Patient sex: M
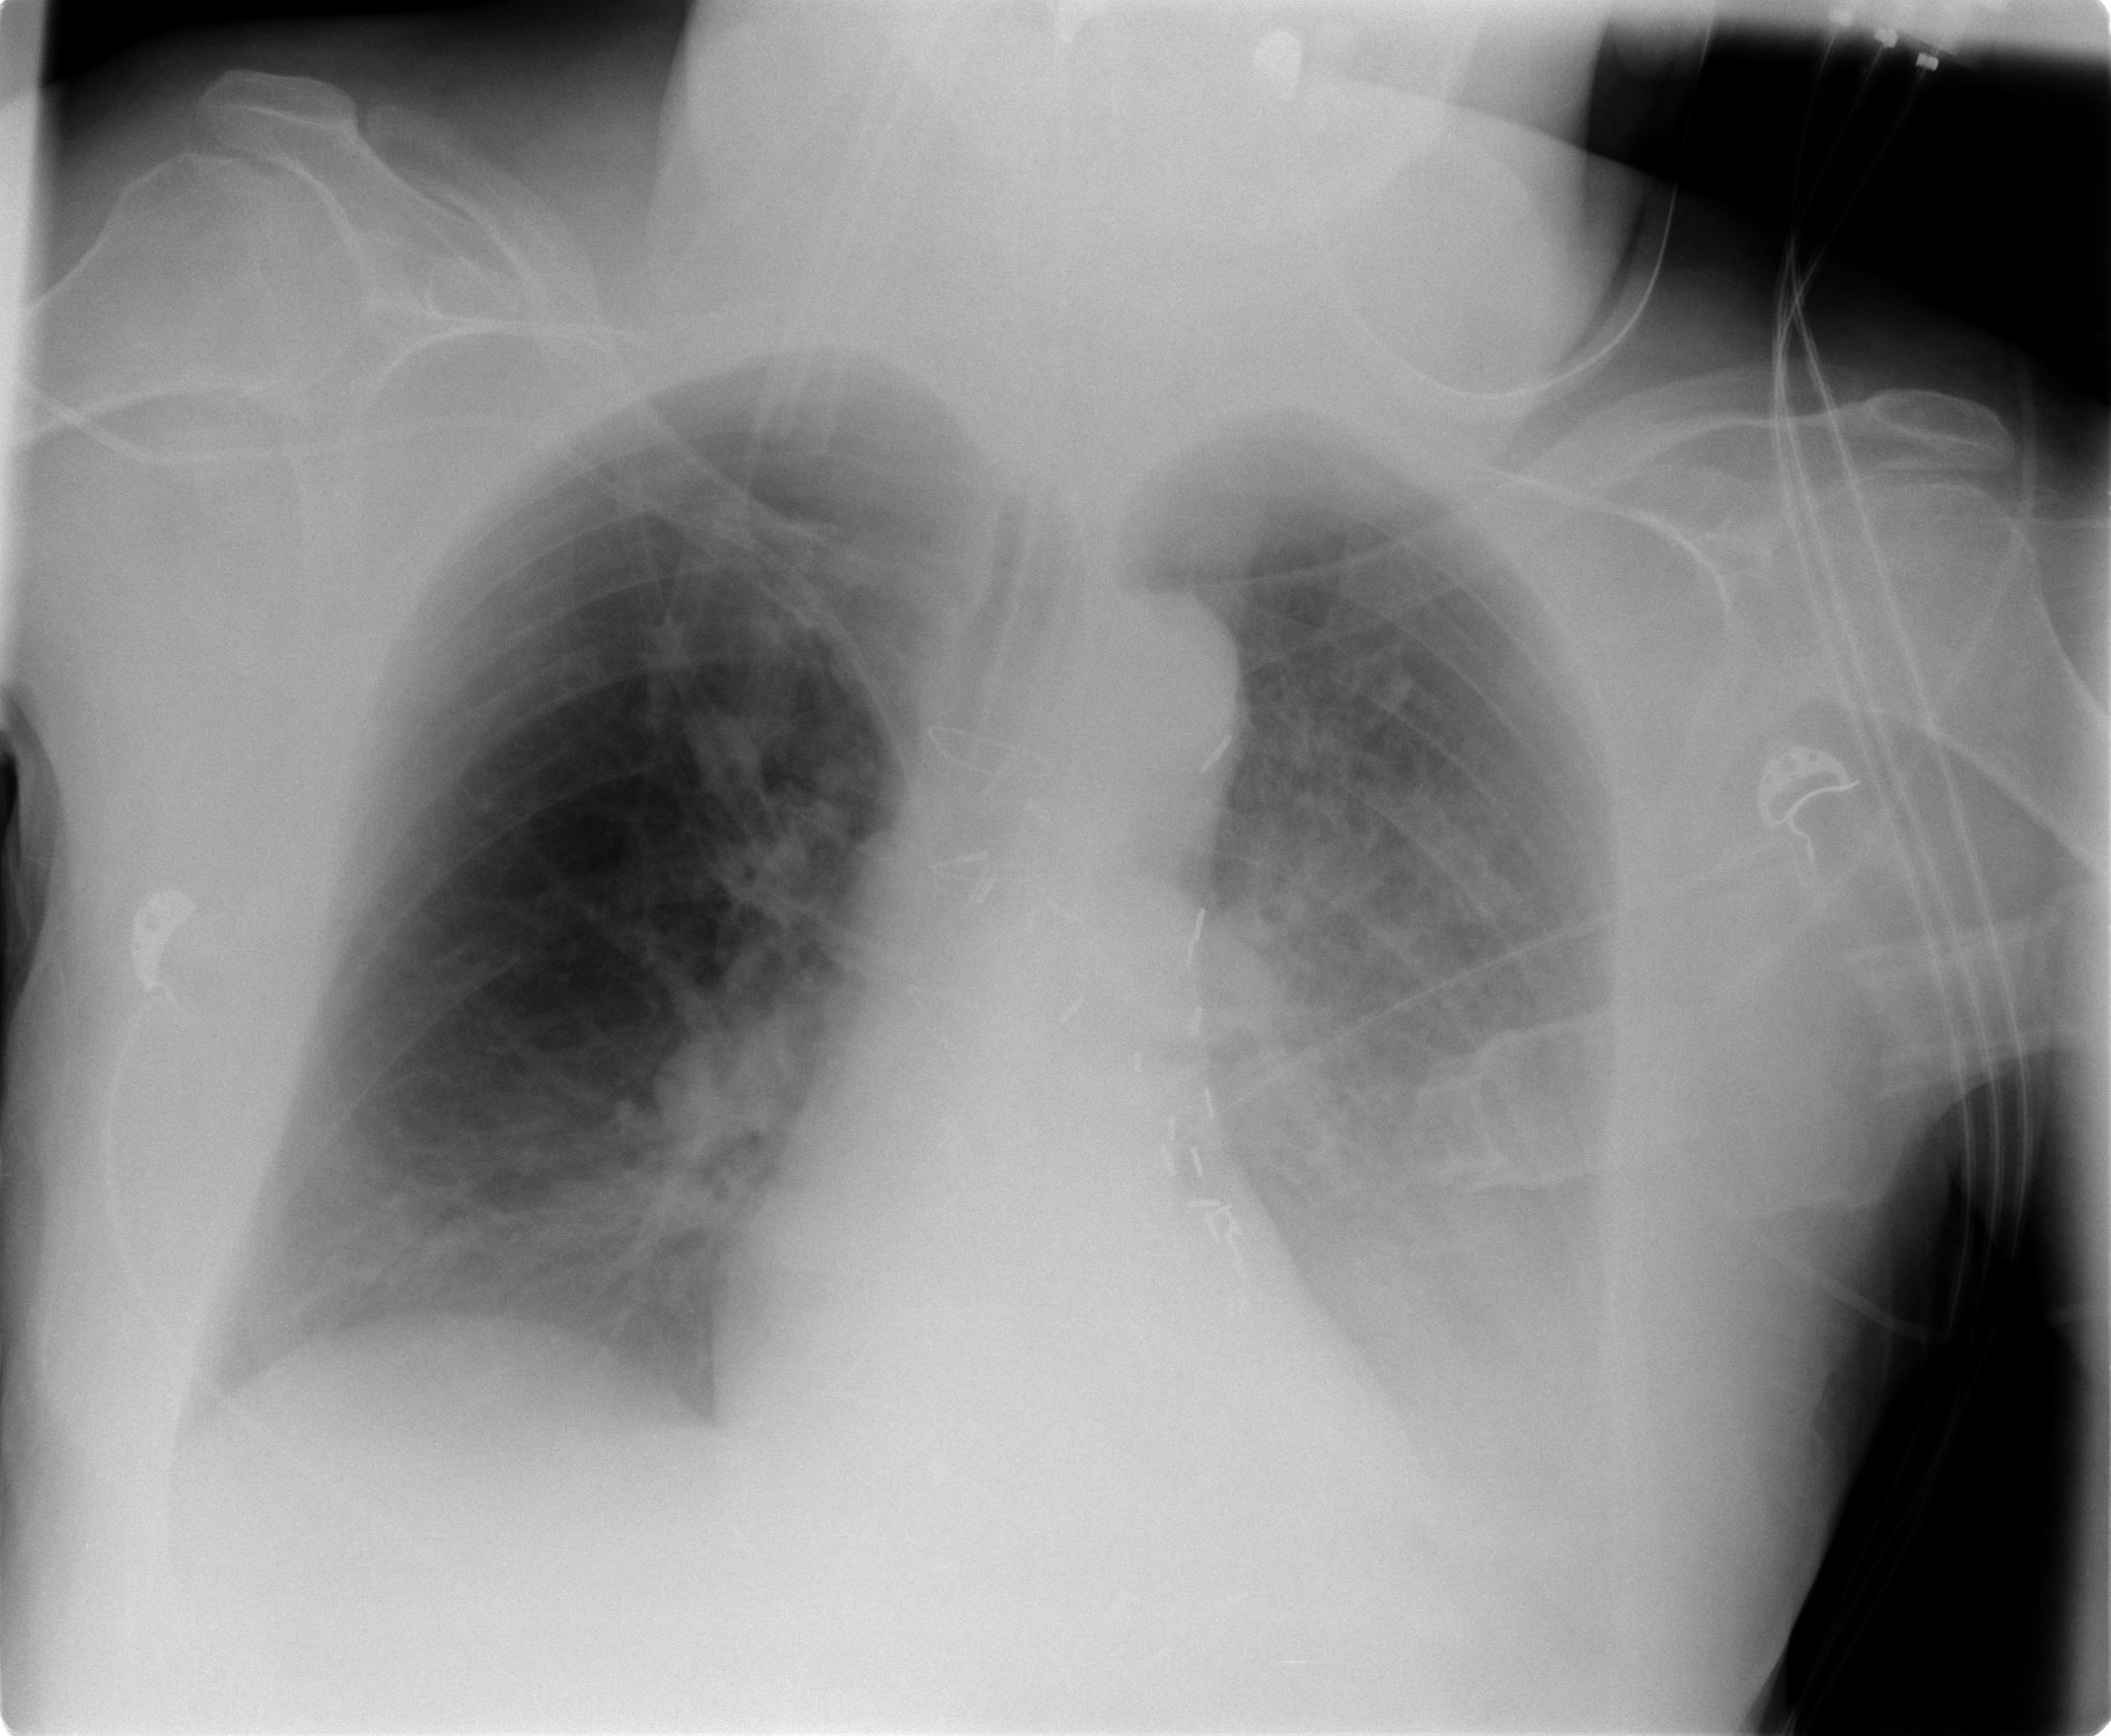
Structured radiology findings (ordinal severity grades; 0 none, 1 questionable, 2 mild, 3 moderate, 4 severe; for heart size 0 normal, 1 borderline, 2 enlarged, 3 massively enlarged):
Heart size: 0
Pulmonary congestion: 0
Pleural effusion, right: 0
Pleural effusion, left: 3
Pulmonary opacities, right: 1
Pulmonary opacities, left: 3
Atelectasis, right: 2
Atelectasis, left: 2